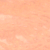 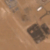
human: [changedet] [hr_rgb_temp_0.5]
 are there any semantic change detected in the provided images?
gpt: A small park and some houses have been built.